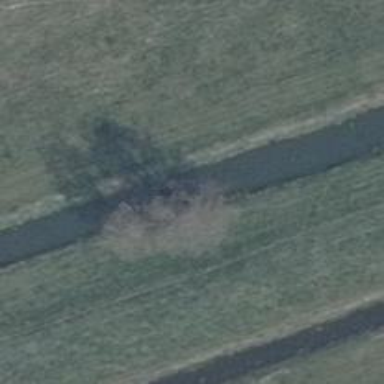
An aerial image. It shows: Beautiful tree in nature.